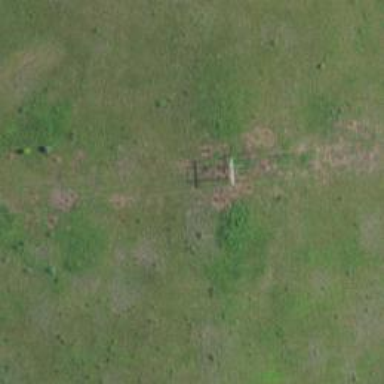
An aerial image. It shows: H-frame designed tower for power lines.